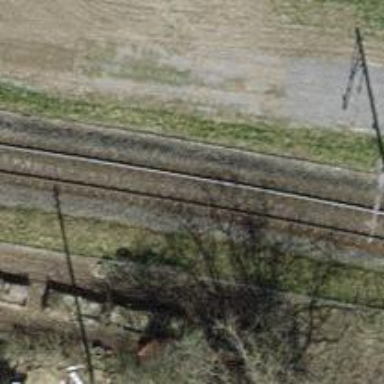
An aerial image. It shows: Single railway track with electrification through contact line.